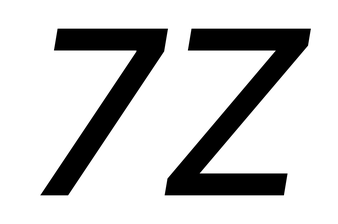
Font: Inter-Italic_Medium_Italic